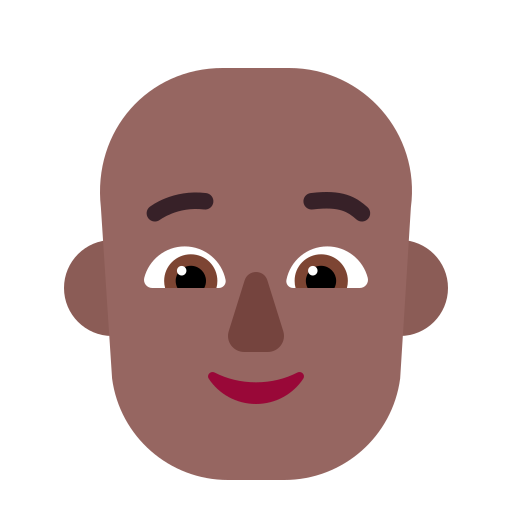
person bald flat  dark